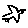
Label: bird